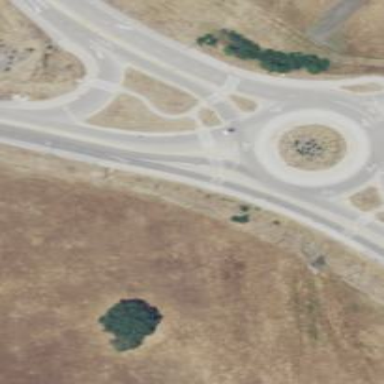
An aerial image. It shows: Primary highway leading to roundabout.